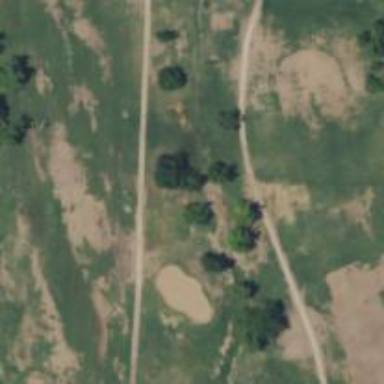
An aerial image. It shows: Path for both roads and golfers.